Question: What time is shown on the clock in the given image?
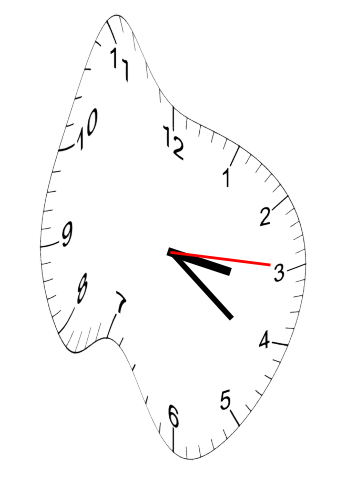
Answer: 03:21:15